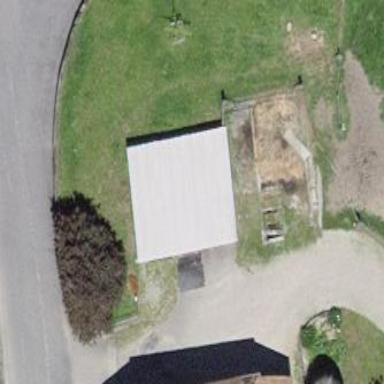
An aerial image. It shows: Shed.